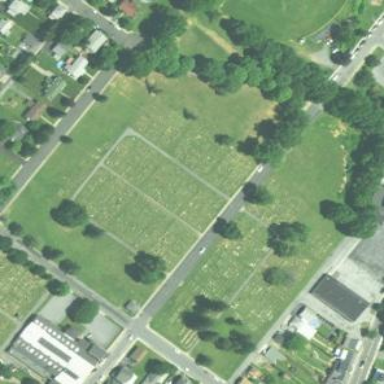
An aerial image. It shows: Cemetery.